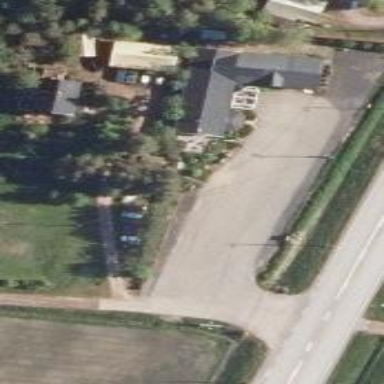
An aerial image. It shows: Parking area.